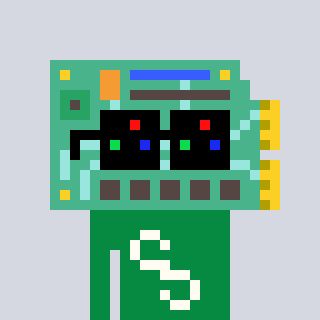
a pixel art character with square black sunglasses, a chipboard-shaped head and a green-colored body on a cool background